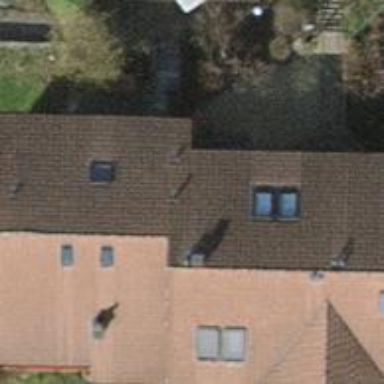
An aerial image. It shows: Terrace building.